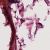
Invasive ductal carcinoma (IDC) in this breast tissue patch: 0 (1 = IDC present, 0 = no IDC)